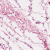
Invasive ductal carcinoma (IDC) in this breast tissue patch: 0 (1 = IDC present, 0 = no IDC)